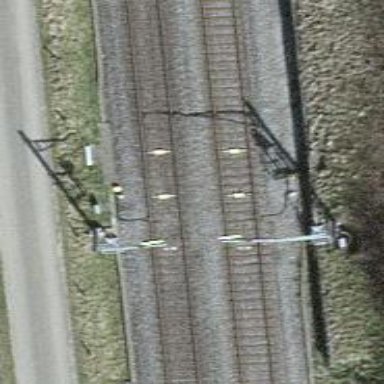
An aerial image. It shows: Railway signal.